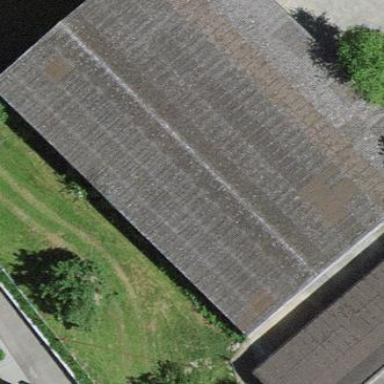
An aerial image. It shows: Warehouse.